Field crop: tomato
Growth stage: 2
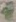
Species: solanum